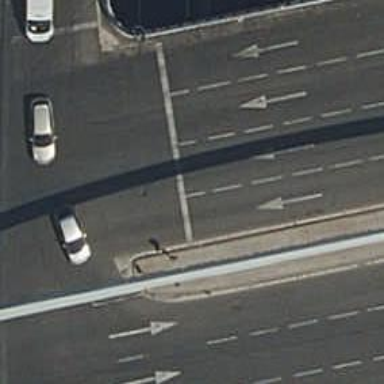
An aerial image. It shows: Road with traffic signals.